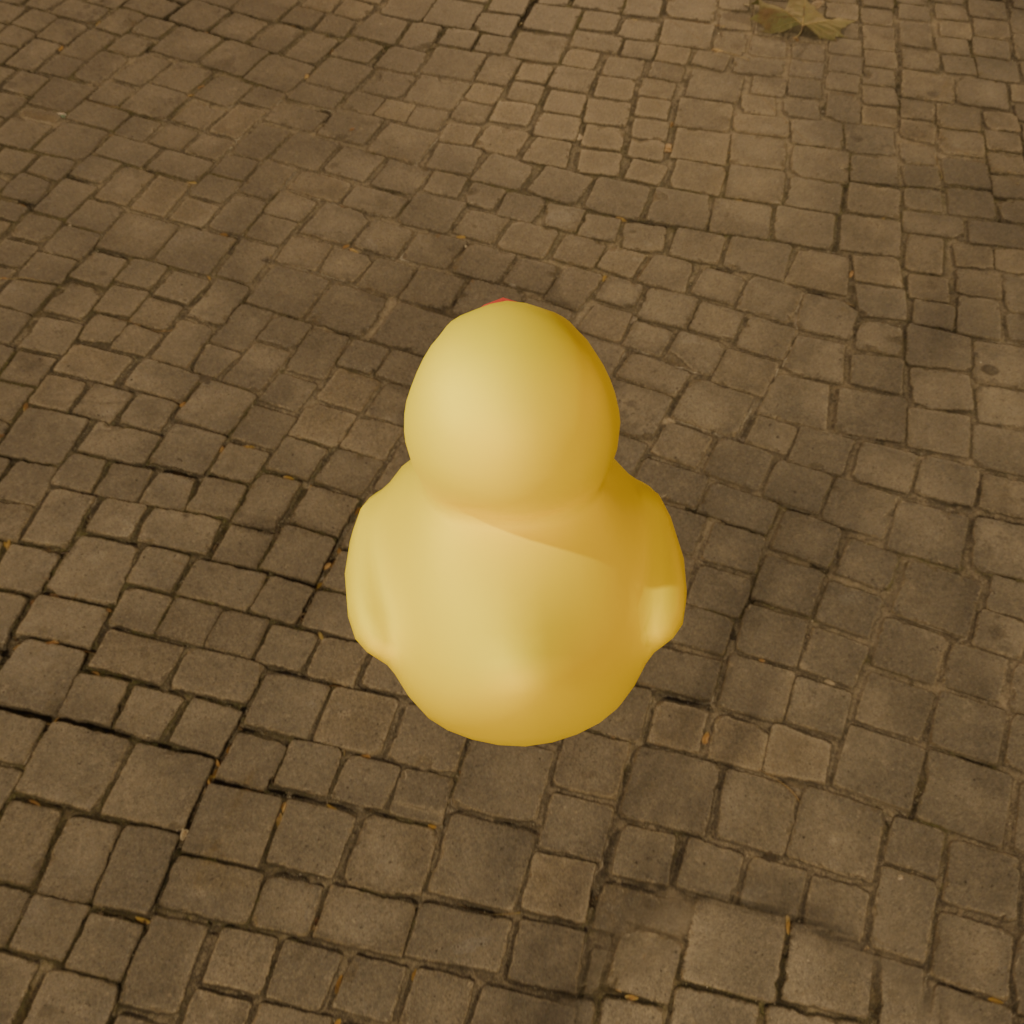
an image of a yellow rubber duck seen from <back_top> in a city square with illuminated trees at night.